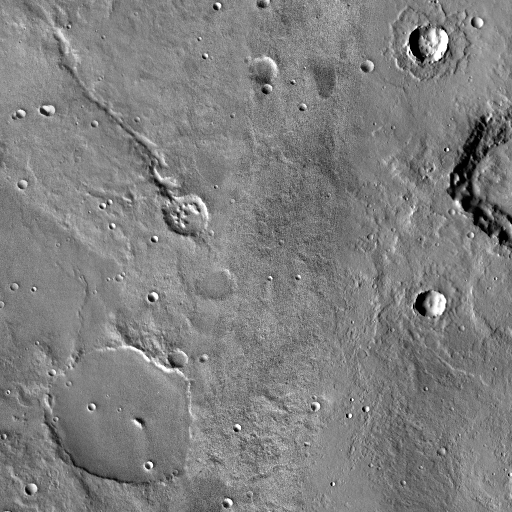
Crater classes present: Background, Other, Layered, Buried